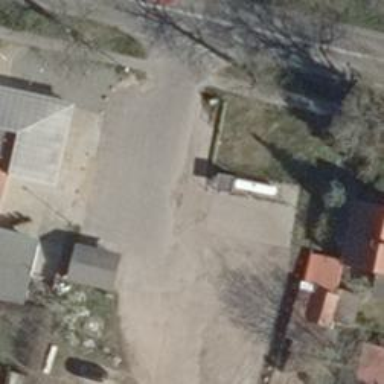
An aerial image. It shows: Fuel station.